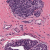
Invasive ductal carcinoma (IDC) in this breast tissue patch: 0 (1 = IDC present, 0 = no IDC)